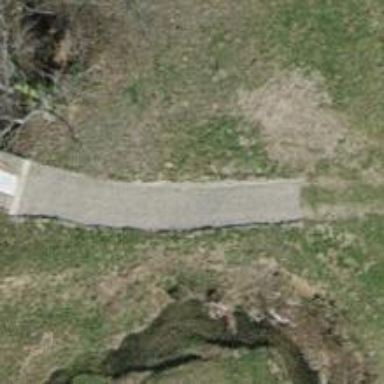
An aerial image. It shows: Designated golf cart path.